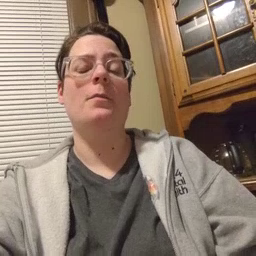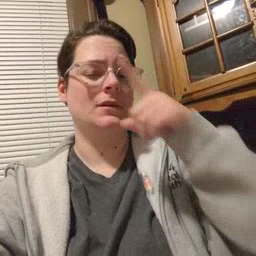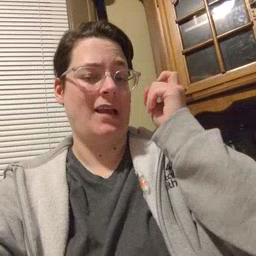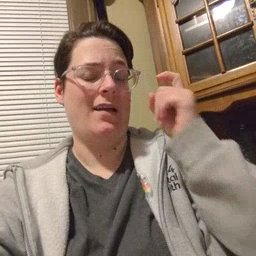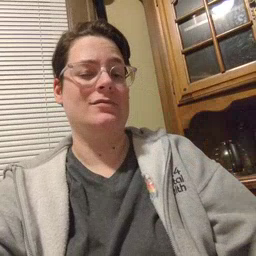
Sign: because